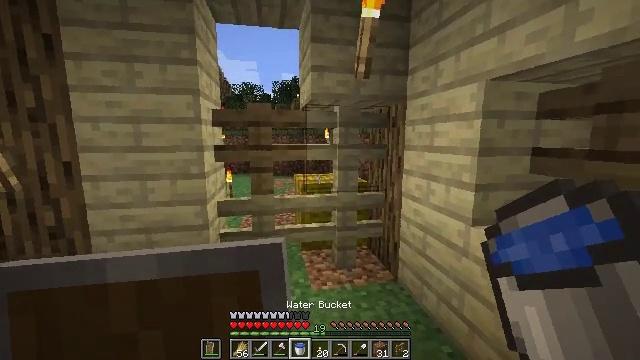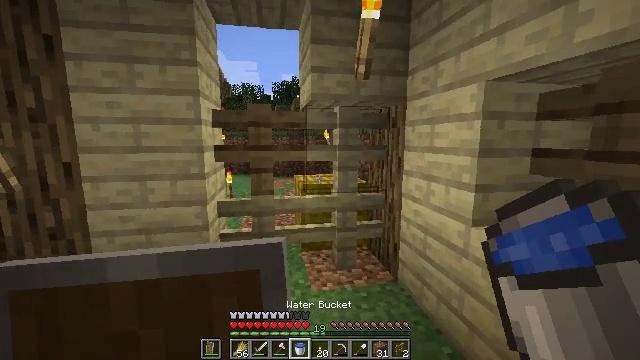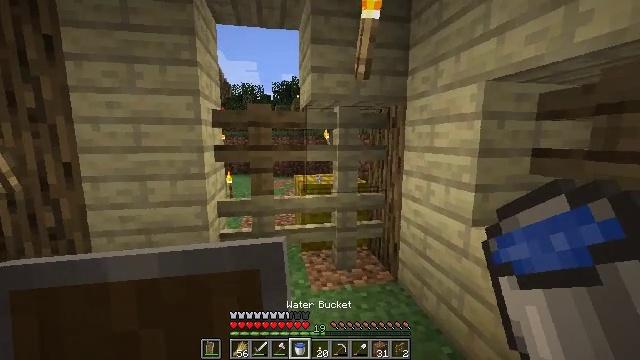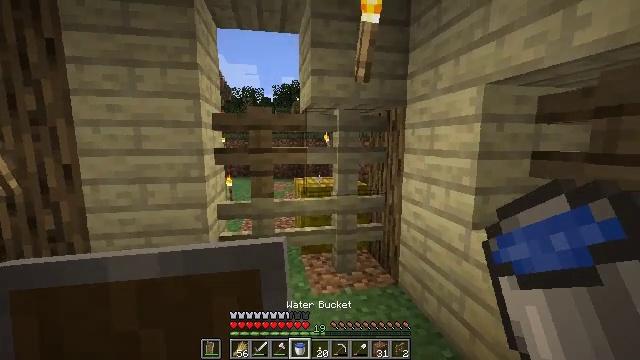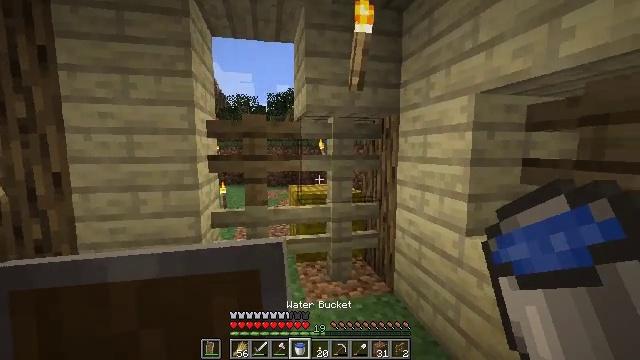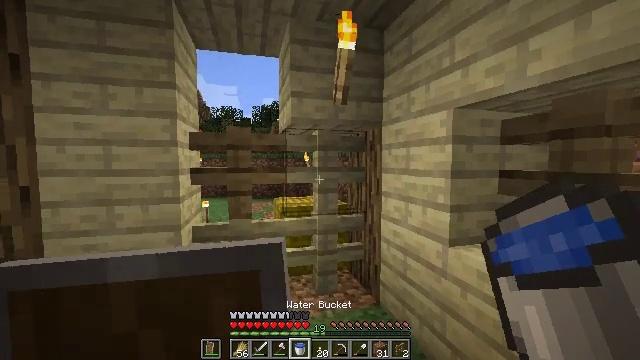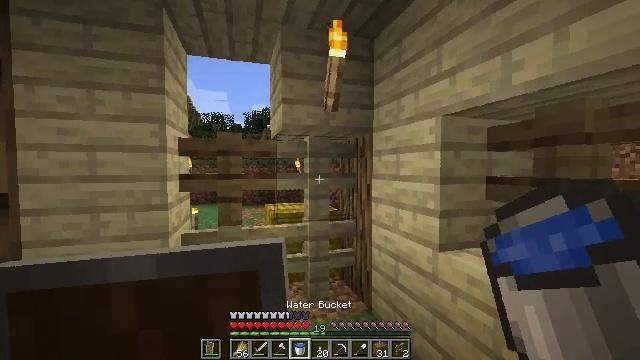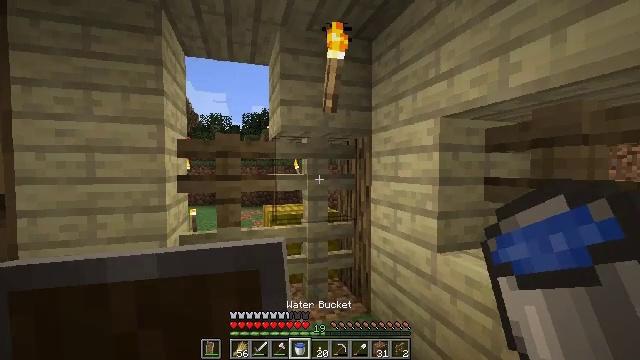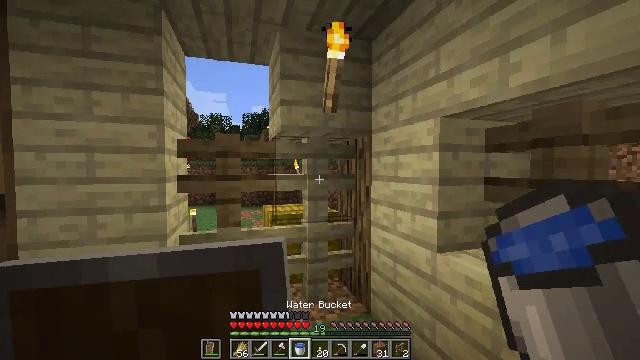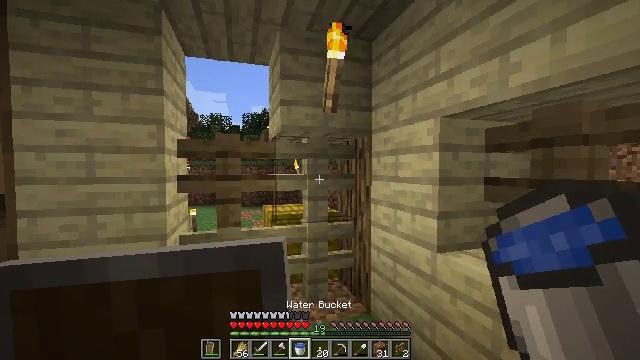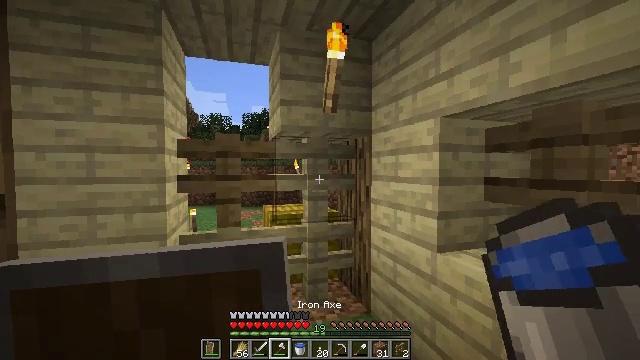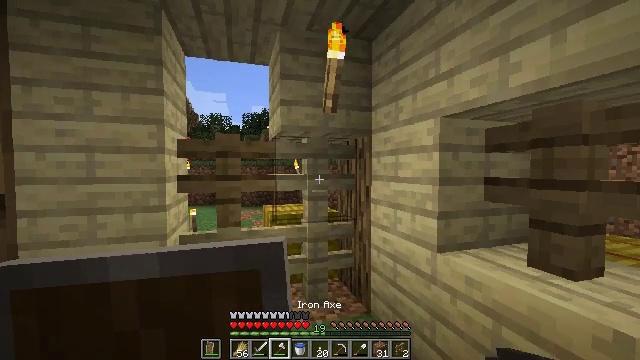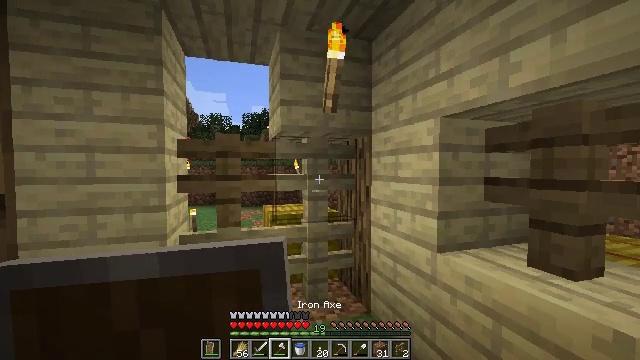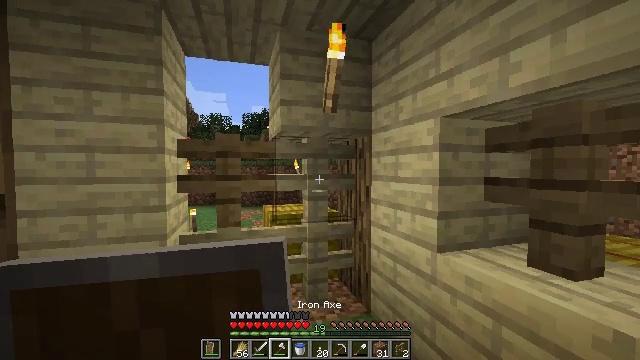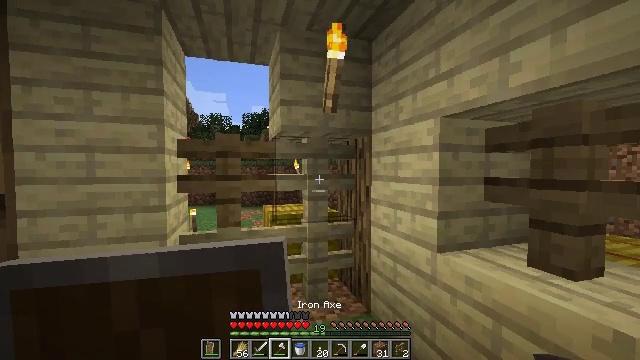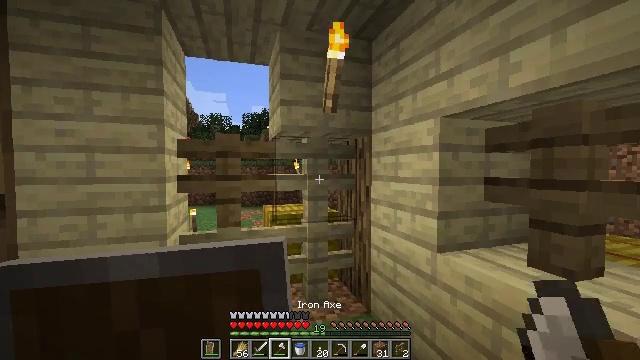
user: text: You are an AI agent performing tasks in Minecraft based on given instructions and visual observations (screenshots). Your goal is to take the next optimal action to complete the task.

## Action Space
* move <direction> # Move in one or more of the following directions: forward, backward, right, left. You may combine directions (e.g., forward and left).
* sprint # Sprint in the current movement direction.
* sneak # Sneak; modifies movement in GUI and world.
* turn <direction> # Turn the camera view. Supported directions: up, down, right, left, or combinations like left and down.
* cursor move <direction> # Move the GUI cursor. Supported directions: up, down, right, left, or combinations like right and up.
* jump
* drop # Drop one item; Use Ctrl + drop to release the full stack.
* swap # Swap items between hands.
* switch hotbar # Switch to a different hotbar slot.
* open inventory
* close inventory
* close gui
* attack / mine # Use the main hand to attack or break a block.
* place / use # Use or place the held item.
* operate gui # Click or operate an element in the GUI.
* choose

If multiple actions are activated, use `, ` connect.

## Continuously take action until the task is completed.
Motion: motion action
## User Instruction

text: Left click to destroy the birch fence.
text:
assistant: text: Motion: no_op
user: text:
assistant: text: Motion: no_op
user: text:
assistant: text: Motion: no_op
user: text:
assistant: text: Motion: turn right and up
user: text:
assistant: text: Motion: turn right and up
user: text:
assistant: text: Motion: turn right and up
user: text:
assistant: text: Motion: no_op
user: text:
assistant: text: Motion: no_op
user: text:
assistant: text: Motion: no_op
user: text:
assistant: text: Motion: no_op
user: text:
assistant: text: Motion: no_op
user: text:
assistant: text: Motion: no_op
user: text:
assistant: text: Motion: no_op
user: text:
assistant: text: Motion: no_op
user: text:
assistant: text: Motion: no_op
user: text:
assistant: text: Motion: no_op
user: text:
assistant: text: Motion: attack / mine
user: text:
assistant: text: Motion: attack / mine
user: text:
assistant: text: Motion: attack / mine
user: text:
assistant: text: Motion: attack / mine
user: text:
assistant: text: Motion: attack / mine
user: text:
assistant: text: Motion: attack / mine
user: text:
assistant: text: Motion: attack / mine
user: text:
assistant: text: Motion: attack / mine
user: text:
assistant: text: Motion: attack / mine
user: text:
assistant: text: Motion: attack / mine
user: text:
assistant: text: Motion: attack / mine
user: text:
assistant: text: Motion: attack / mine
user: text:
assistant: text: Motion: attack / mine
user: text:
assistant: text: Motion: attack / mine